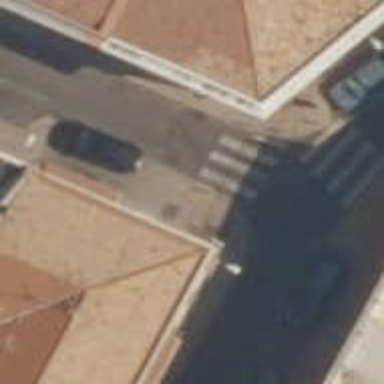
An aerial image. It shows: Uncontrolled zebra crossing on the road.